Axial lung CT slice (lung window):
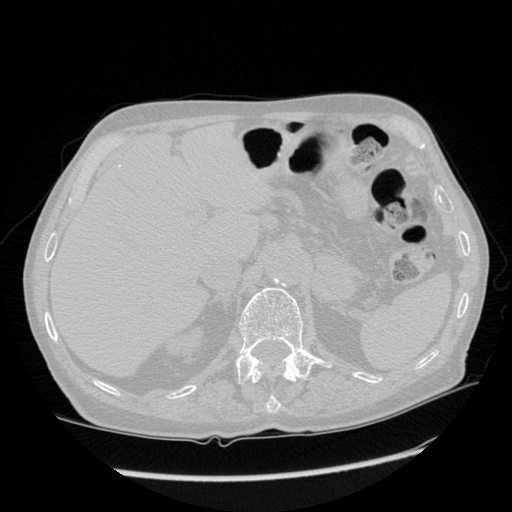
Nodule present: no